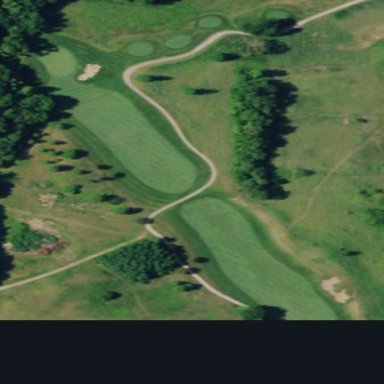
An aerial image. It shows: Golf rough area.